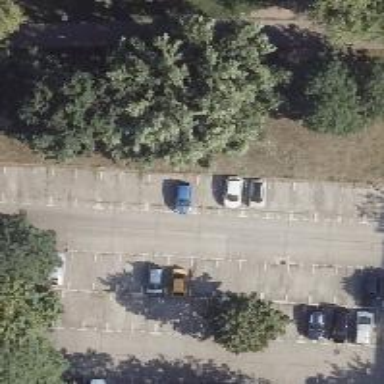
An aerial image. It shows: Parking aisle with concrete surface.